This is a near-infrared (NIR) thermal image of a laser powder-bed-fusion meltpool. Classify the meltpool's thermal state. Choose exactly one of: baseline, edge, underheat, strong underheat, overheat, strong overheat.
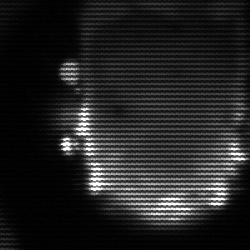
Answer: baseline